Field crop: maize
Growth stage: 2
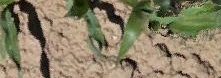
Species: maize